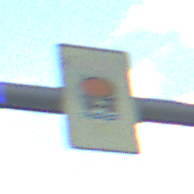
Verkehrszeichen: FahrzeugeMitWassergefaehrdenderLadungOhnePfeilsymbol
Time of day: SunriseSunset
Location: Outdoor (RoadRail)
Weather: PartlyCloudy
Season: NotSpecified
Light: Natural